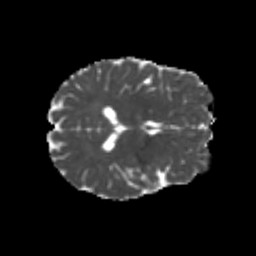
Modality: MD
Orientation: axial
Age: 20
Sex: female
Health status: healthy
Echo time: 0.074 s